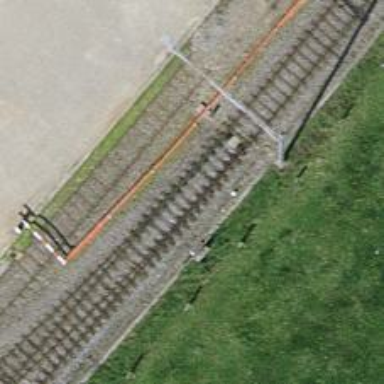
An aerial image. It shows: Railway switch.